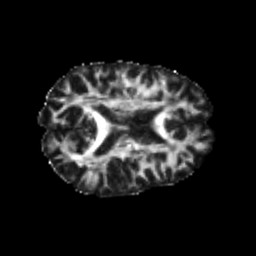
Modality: FA
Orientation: axial
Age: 24
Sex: male
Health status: healthy
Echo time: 0.074 s